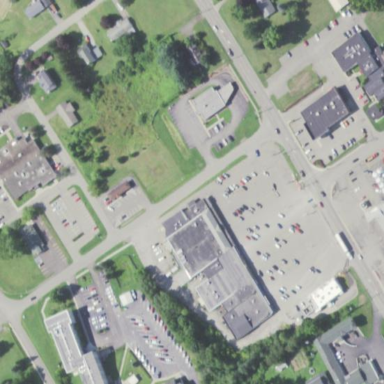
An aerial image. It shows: Mall building.